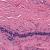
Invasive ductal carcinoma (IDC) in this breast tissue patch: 0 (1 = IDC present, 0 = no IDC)